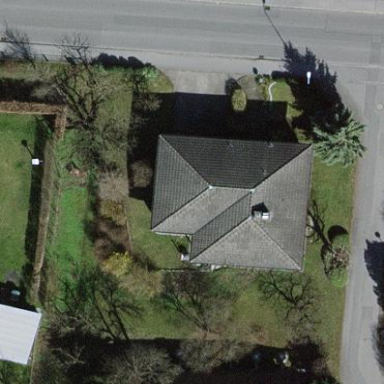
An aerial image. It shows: Detached building with hipped roof shape.